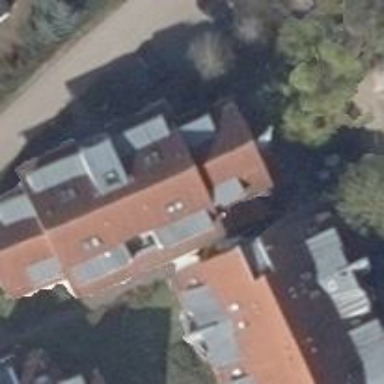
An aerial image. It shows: Charming apartments building with mansard roof design.